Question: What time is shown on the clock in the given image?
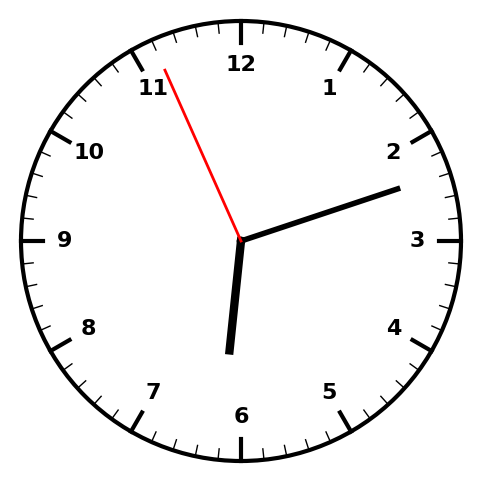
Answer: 06:11:56